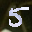
Label: 5